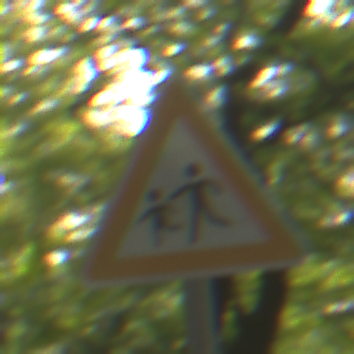
Verkehrszeichen: KinderRechts
Umgebung: Outdoor, RoadRail
Tageszeit: MorningAfternoon
Wetter: Clear
Licht: Natural
Jahreszeit: NotSpecified
Kontrast: LowContrast